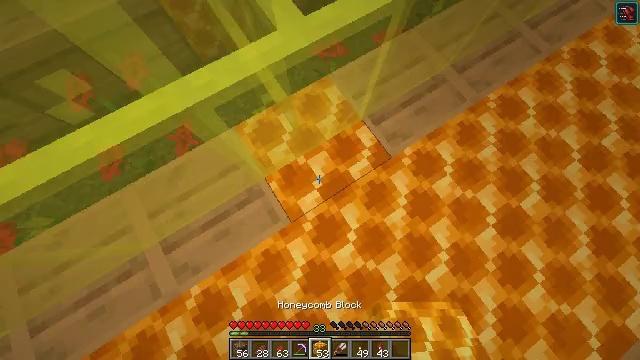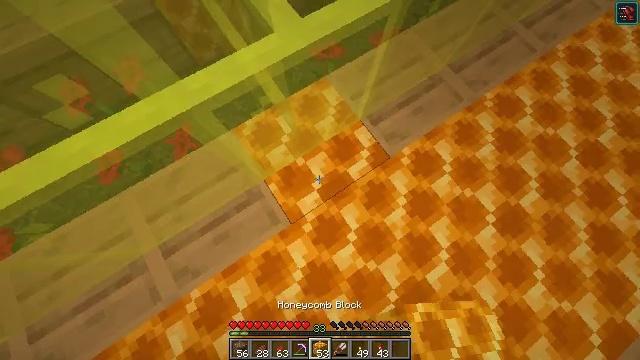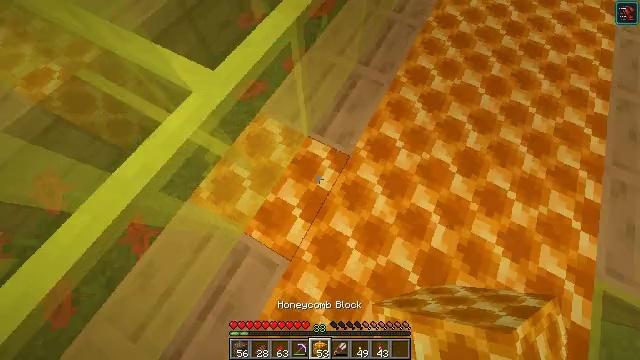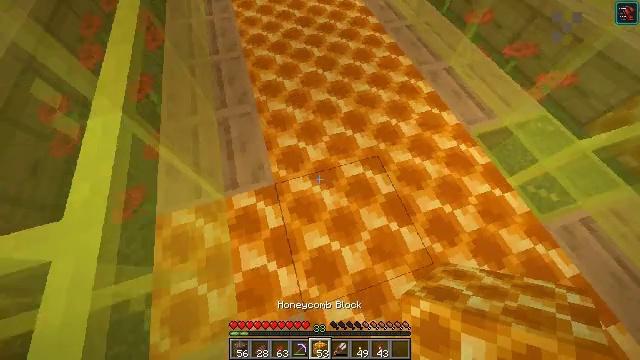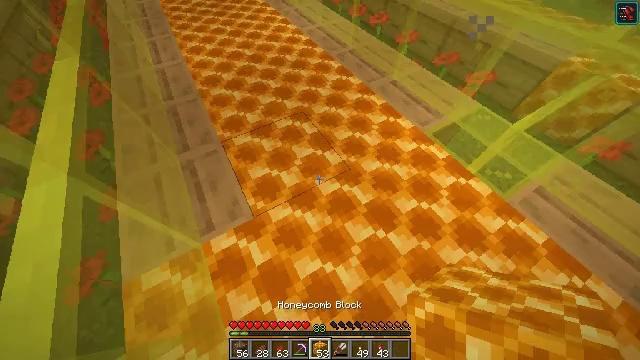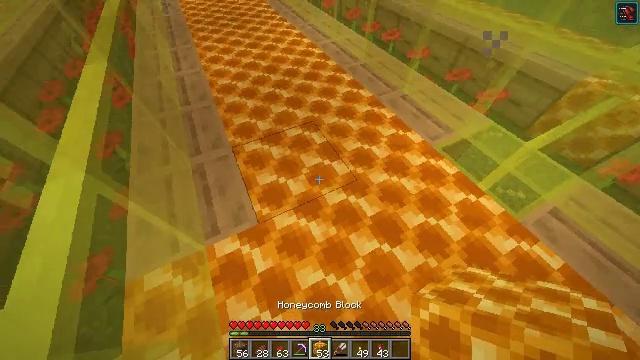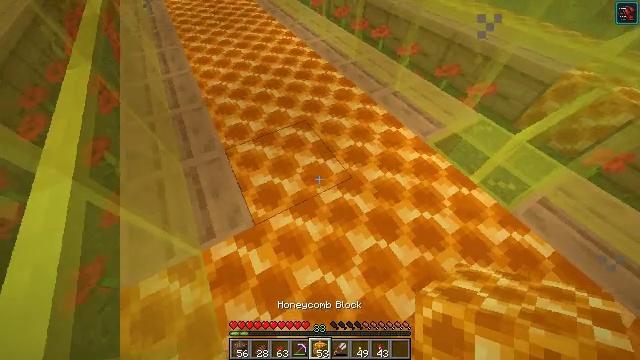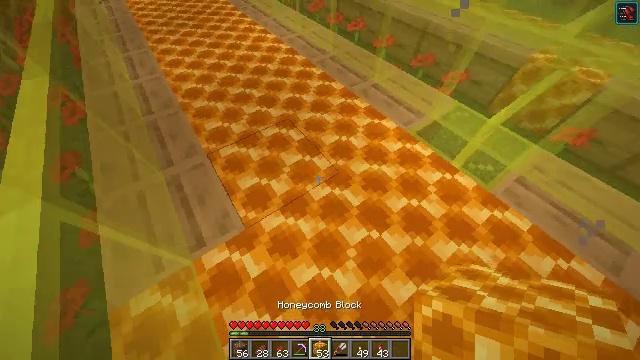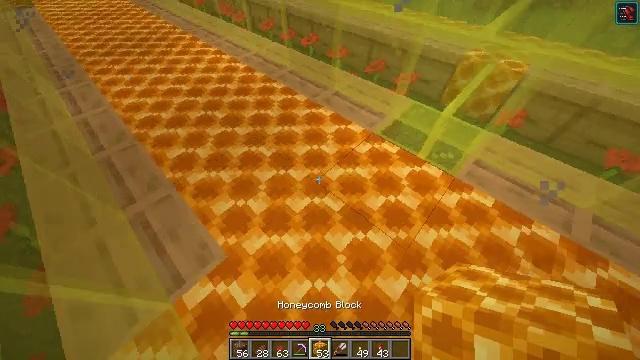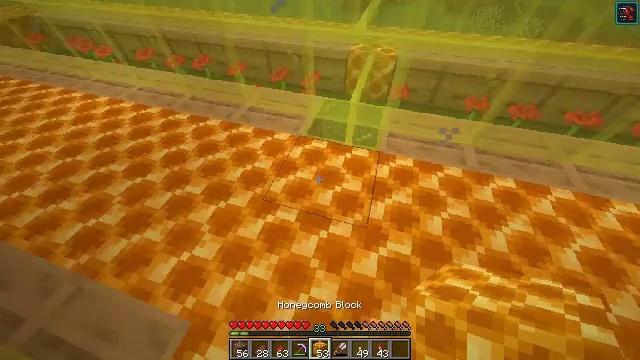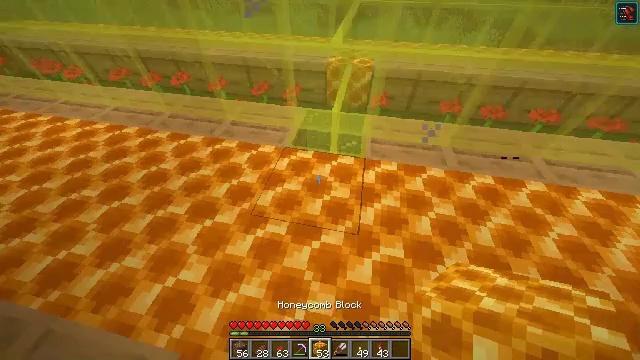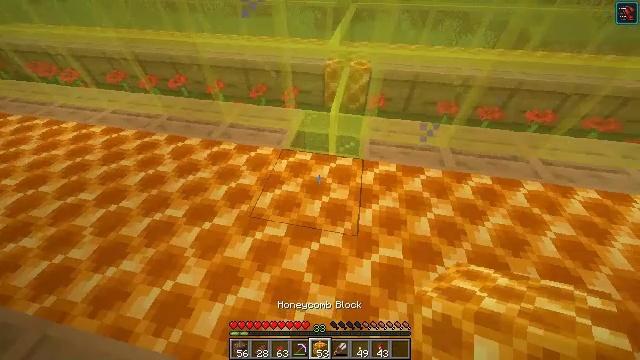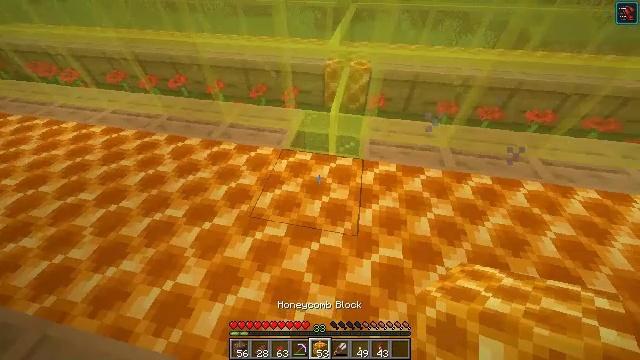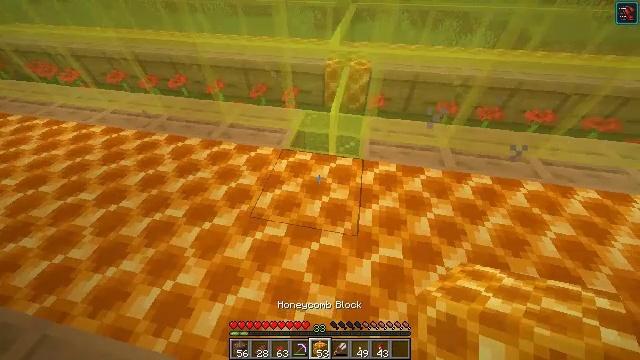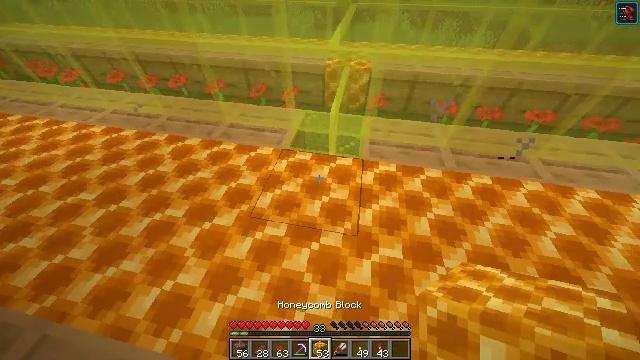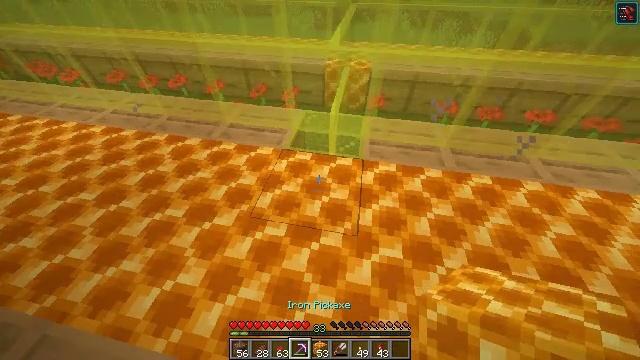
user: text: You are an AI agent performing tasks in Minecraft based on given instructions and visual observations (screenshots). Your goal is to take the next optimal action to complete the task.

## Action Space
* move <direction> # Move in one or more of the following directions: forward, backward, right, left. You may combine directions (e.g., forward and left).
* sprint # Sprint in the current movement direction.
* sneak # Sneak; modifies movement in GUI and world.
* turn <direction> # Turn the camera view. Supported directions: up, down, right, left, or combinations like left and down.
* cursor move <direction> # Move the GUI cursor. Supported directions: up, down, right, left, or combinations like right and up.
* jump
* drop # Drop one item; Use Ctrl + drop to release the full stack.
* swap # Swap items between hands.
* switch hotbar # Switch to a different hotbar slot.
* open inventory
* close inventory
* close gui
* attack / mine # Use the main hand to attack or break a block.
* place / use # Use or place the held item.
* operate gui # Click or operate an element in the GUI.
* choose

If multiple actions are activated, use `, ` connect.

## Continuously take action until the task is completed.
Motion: motion action
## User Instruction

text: Mine yellow stained glass from a window or decoration.
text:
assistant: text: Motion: no_op
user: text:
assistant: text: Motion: turn right and up
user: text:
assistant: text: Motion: turn right and up
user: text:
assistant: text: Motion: turn right and up
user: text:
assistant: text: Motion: turn left and up
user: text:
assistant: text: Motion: turn right
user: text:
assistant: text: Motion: turn right
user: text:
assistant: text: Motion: turn right and up
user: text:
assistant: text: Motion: turn right and up
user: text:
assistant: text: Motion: turn right and up
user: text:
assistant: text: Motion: no_op
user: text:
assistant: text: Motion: no_op
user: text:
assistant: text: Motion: no_op
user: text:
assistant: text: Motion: no_op
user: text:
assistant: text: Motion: no_op
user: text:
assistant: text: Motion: no_op
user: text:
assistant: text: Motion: no_op
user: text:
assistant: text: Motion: move forward, turn right and down
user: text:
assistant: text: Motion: move forward, turn right and down
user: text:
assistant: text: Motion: move forward, turn right and down
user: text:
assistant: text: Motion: move forward, turn down
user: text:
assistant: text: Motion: move forward, turn down
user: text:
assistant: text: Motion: turn down
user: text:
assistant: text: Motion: turn down
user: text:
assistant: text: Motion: no_op
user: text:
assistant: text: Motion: no_op
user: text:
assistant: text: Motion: no_op
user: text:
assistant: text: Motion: no_op
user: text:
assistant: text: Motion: turn right
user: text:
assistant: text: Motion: no_op